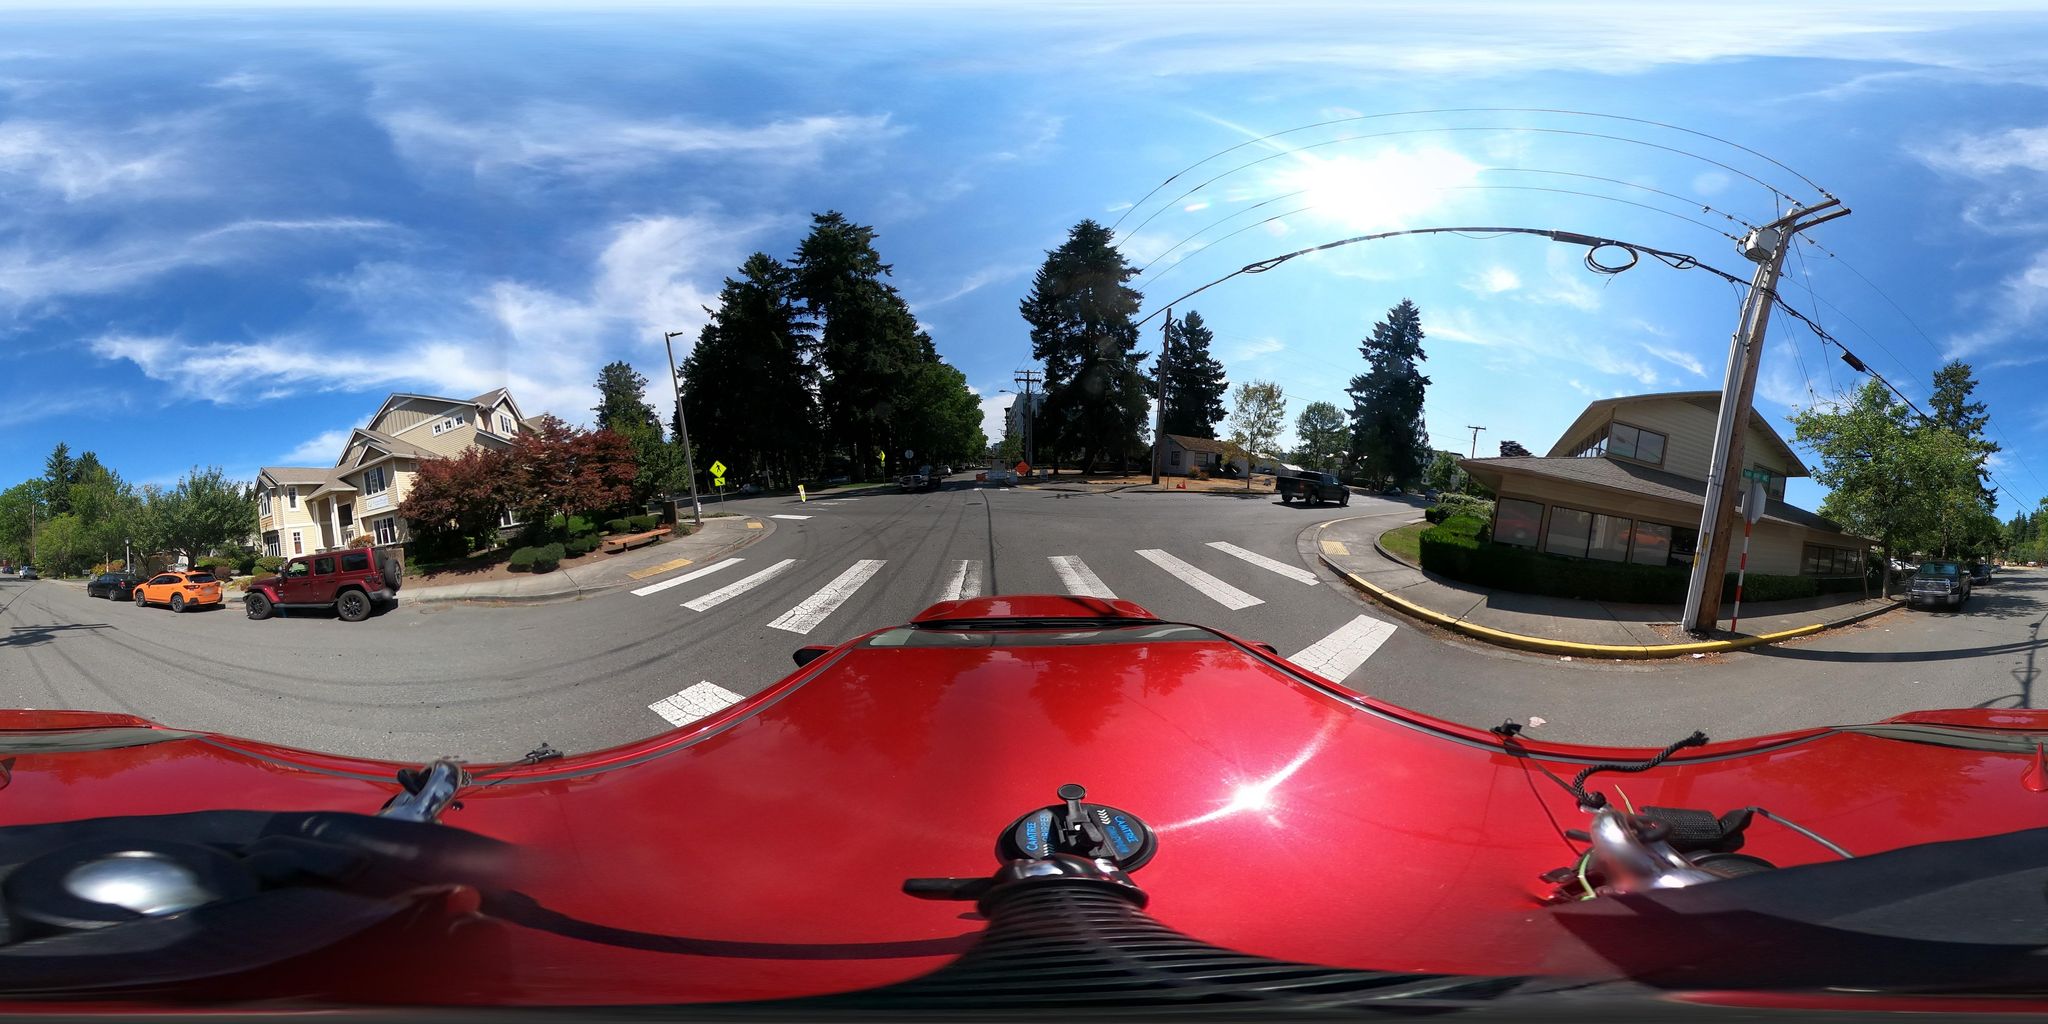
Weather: clear
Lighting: day
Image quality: good
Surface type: cycling surface
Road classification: residential
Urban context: suburban or peri-urban
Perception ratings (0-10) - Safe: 1.25, Lively: 4.52, Beautiful: 2.48, Boring: 5.89, Depressing: 6.85, Wealthy: 1.18